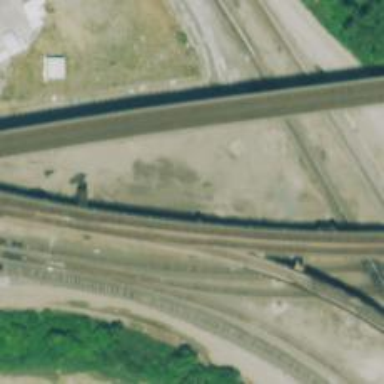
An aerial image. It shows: Junction on the railway.